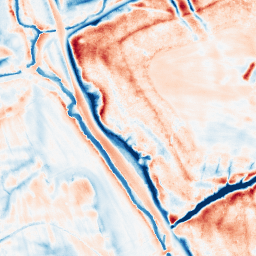
Category: classical
Decomposition family: uniform
Decomposition parameters: size: 20
Upsampling method: quintic
Upsampling parameters: scale: 8
Upsampling scale: 8